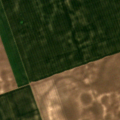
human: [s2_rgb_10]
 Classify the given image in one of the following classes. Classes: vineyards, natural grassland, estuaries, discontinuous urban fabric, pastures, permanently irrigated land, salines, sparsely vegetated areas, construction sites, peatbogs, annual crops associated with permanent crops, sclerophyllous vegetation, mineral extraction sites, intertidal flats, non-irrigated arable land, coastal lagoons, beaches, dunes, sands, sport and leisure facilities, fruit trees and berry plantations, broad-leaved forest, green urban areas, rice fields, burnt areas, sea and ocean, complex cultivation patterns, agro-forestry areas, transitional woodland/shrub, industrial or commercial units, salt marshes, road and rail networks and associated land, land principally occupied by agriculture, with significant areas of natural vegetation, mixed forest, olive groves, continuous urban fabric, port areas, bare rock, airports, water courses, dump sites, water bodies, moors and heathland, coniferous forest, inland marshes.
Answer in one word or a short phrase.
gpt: non-irrigated arable land